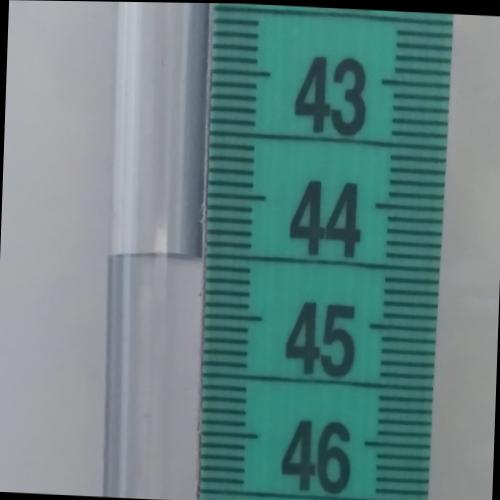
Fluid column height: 44.5 cm